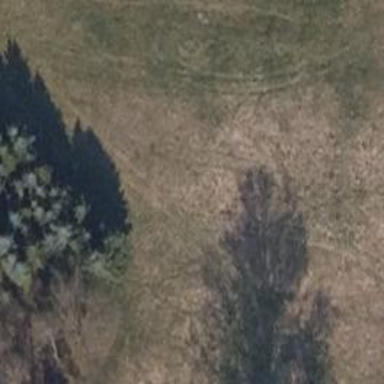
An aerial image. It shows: Grass track with grade 5 tracktype.